Current action and preconditions to check: trajectory_clear

Your task: For each precondition in the list above, predict whether it will hold at this action.

Consider the current scene as observed from the mobile robot's camera, and analyze the predicted future states of all dynamic agents (e.g., people, animals, vehicles, or any moving entities) within the NEXT SECOND.

IMPORTANT: Only answer "very likely" if you are absolutely certain—based on strong, clear evidence—that a dynamic agent will violate the precondition in the predicted future state. Do NOT answer "very likely" for unlikely, ambiguous, or low-probability risks.

Ask yourself for each precondition: Is there a high probability, with clear and convincing evidence, that the predicted future states of any dynamic agent will interfere with the predicted future state of the currently executing action within the NEXT SECOND, causing that precondition to fail?

Assess the risk level based on these predictions. Use "likely" or "very likely" if motions create a clear risk of interference.

Use "neutral" or "improbable" if agents are nearby but their predicted paths are clearly diverging or non-conflicting.

Failure Risk Categories: "very improbable", "improbable", "neutral", "likely", "very likely"

Answer Format: Output ONLY the probability_of_failure value from these categories: "very improbable", "improbable", "neutral", "likely", "very likely"

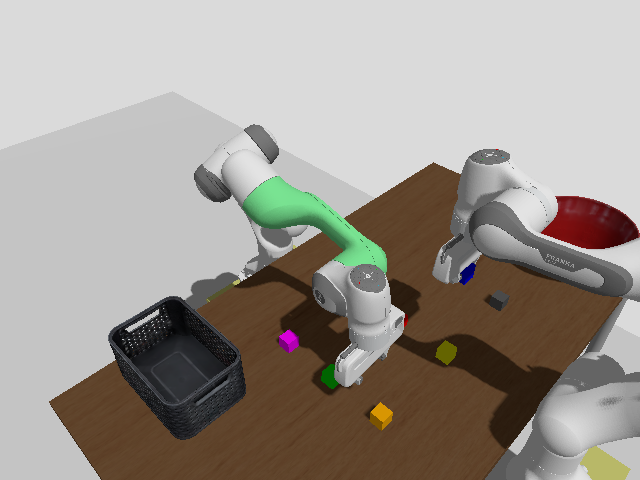

Answer: very improbable